Question: I've been following this <URL> to start using ActionBarCompat. I think I've done everything right but it just isn't working as it should. I'm trying to add a refresh button to action bar but instead of looking like an independent icon, it goes in the overflow menu.
Here's how it looks:

'''
<menu xmlns:android="http://schemas.android.com/apk/res/android"
xmlns:app="http://schemas.android.com/apk/res-auto" >
<item
android:id="@+id/action_refresh"
android:title="@string/action_refresh"
android:icon="@drawable/ic_action_refresh"
android:actionProviderClass="android.support.v7.widget.ShareActionProvider"
android:showAsAction="ifRoom"/>
<item
android:id="@+id/action_settings"
android:orderInCategory="100"
android:showAsAction="never"
android:title="@string/action_settings"/>
'''
'''
@Override
public boolean onCreateOptionsMenu(Menu menu) {
getMenuInflater().inflate(R.menu.schedule, menu);
MenuItem refreshItem = menu.findItem(R.id.action_refresh);
ShareActionProvider mActionProvider = (ShareActionProvider)
MenuItemCompat.getActionProvider(refreshItem);
//TODO FIX
return super.onCreateOptionsMenu(menu);
}
'''
'''
startSupportActionMode(new ActionMode.Callback() {
@Override
public boolean onPrepareActionMode(ActionMode arg0, Menu arg1) {
// TODO Auto-generated method stub
return false;
}
@Override
public void onDestroyActionMode(ActionMode arg0) {
// TODO Auto-generated method stub
}
@Override
public boolean onCreateActionMode(ActionMode arg0, Menu arg1) {
// TODO Auto-generated method stub
return false;
}
@Override
public boolean onActionItemClicked(ActionMode arg0, MenuItem arg1) {
// TODO Auto-generated method stub
return false;
}
});
'''
I know I probably did it completely wrong, but all I want to do is to haev a refresh button in my actionbar.
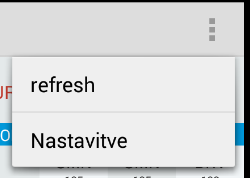
Answer: Change your menu's xml to this:
'''
<menu xmlns:android="http://schemas.android.com/apk/res/android"
xmlns:app="http://schemas.android.com/apk/res-auto" >
<item
android:id="@+id/action_refresh"
android:title="@string/action_refresh"
android:icon="@drawable/ic_action_refresh"
android:actionProviderClass="android.support.v7.widget.ShareActionProvider"
app:showAsAction="ifRoom"/>
<item
android:id="@+id/action_settings"
android:orderInCategory="100"
android:showAsAction="never"
app:title="@string/action_settings"/>
</menu>
'''
You were using 'android:showAsAction="ifRoom"', but you have to use the 'showAsAction' attribute with the custom namespace, which is 'app' in your case, so the Compat ActionBar can use it.